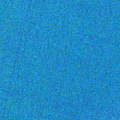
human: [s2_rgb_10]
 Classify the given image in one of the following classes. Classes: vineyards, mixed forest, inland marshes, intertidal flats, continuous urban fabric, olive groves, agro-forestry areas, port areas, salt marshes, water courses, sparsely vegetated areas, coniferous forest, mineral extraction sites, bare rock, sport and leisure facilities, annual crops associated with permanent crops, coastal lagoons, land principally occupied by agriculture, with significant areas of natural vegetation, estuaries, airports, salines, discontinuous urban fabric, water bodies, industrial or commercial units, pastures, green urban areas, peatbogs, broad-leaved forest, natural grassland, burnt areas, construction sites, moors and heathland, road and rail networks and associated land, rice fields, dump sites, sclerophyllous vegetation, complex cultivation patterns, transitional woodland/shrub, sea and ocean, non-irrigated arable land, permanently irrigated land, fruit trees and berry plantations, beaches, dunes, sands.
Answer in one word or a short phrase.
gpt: sea and ocean